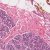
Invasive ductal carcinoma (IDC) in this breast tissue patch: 0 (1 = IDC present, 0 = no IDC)